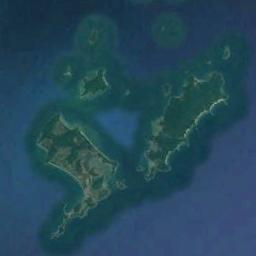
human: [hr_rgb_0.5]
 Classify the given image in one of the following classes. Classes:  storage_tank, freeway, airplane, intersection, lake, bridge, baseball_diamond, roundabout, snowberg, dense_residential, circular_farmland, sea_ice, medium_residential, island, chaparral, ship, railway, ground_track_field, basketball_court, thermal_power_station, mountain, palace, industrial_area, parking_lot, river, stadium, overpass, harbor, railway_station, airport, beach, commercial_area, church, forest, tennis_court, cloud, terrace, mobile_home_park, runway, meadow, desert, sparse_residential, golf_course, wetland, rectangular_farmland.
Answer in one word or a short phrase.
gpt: island